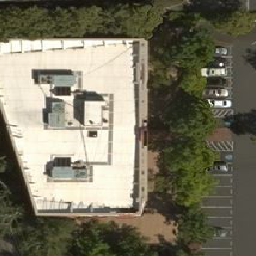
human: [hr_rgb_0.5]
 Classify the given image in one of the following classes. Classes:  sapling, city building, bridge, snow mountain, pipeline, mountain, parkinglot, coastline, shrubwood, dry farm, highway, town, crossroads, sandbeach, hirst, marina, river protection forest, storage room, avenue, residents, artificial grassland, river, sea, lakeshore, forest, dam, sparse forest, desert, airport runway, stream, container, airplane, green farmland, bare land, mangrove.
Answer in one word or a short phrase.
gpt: city building